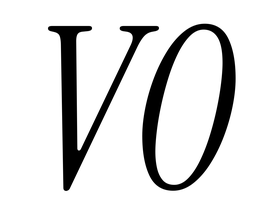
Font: InstrumentSerif-Italic